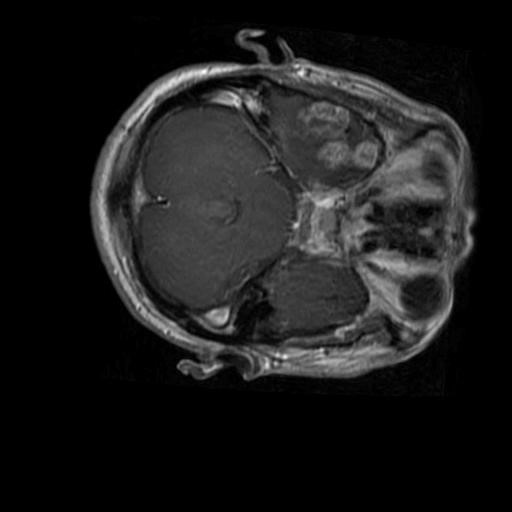
Label: brain_glioma